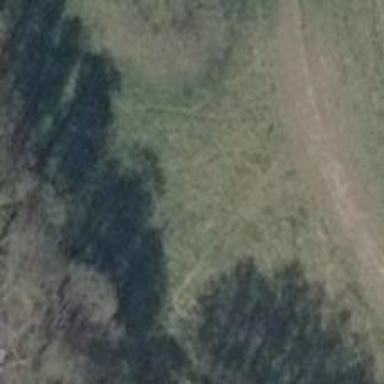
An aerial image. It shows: Area covered with grass.